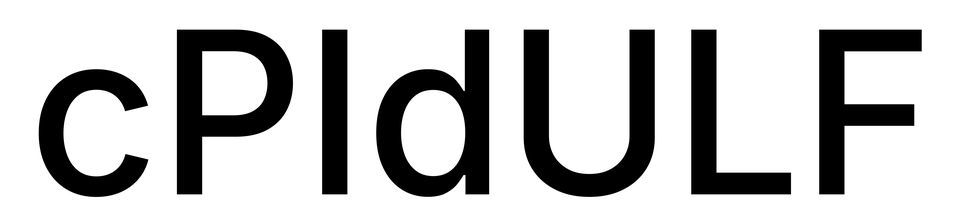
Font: Inter_Medium